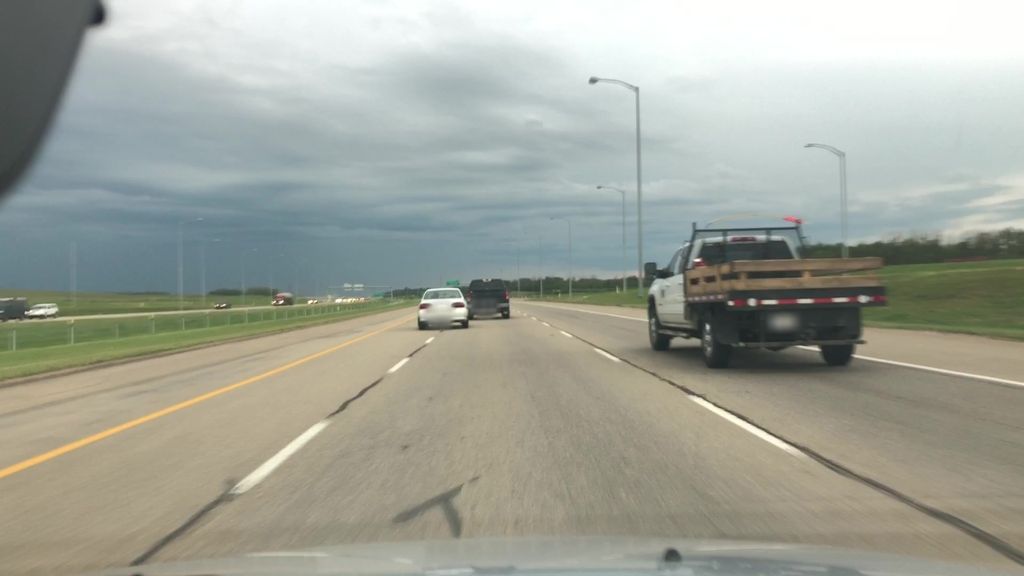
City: edmonton